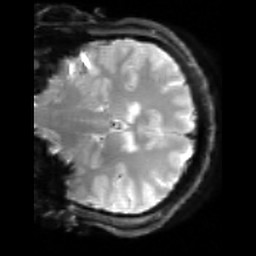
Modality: inplaneT2
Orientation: coronal
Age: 20
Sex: male
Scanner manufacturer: siemens
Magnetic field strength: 3 T
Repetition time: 5 s
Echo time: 0.034 s